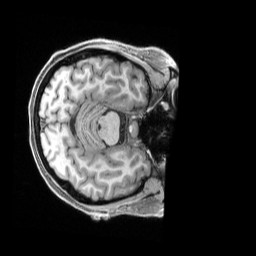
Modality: T1w
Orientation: axial
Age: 40
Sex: female
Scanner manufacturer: siemens
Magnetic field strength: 3 T
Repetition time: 2.5 s
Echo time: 0.00296 s